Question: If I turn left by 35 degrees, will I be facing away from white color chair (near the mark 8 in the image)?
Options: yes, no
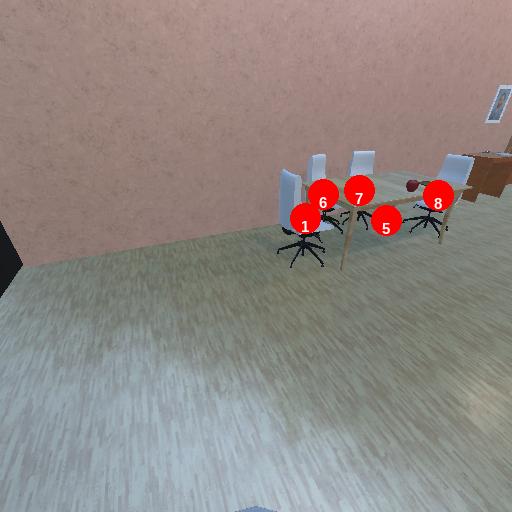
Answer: yes